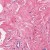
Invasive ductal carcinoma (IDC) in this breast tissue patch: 0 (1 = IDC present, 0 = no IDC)